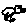
Label: bird